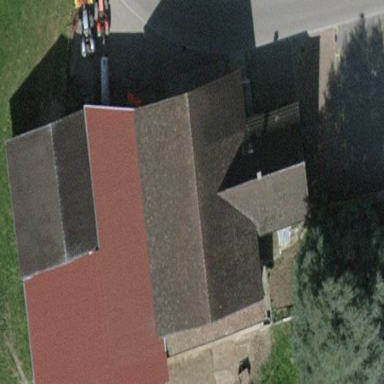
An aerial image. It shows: Farm building.